Interaction volume radius: 5 \u00c5
Interaction volume height: 10 \u00c5
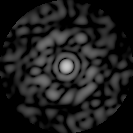
Disorder parameter: 0.8033